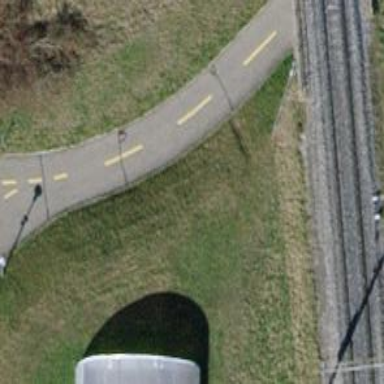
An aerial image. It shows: Asphalt cycleway.